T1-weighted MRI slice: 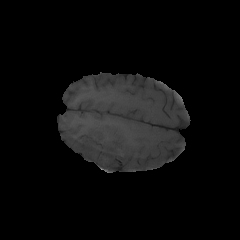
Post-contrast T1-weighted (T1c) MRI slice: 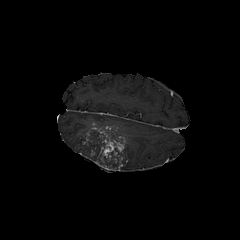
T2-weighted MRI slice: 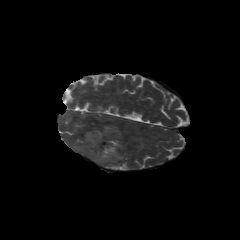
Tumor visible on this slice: yes